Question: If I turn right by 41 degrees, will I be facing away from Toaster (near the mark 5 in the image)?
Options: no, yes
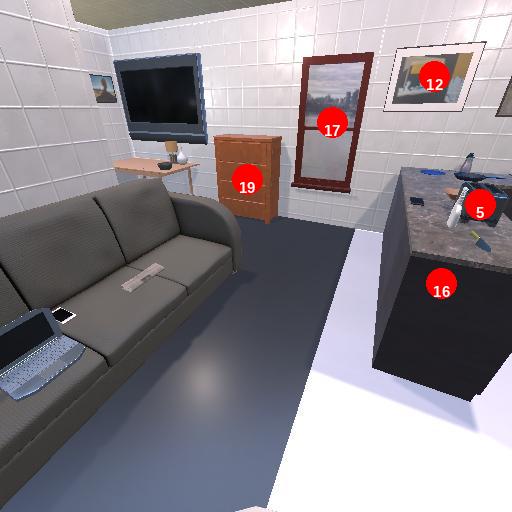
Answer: no